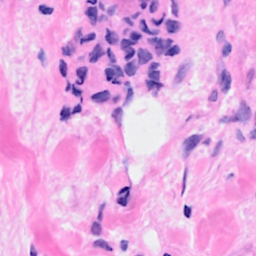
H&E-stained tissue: Breast